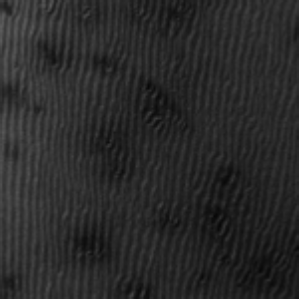
Label: frost